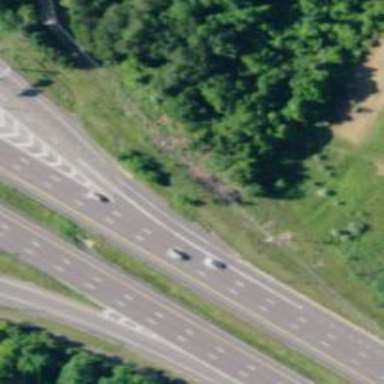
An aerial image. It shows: Asphalt trunk link road.